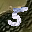
Label: 5